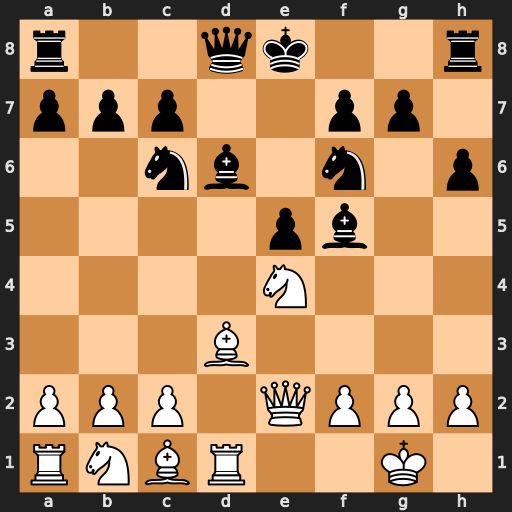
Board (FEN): r2qk2r/ppp2pp1/2nb1n1p/4pb2/4N3/3B4/PPP1QPPP/RNBR2K1
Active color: w
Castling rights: kq
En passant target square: -
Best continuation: Nxd6+ cxd6 Bxf5